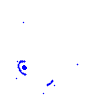
Particle: pion